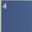
Piece: xx